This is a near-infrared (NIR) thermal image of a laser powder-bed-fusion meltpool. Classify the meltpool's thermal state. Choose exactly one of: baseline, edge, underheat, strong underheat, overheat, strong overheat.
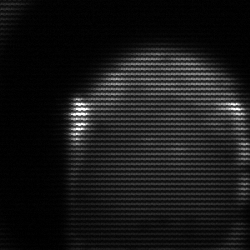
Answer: edge